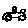
Label: car